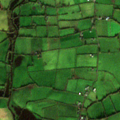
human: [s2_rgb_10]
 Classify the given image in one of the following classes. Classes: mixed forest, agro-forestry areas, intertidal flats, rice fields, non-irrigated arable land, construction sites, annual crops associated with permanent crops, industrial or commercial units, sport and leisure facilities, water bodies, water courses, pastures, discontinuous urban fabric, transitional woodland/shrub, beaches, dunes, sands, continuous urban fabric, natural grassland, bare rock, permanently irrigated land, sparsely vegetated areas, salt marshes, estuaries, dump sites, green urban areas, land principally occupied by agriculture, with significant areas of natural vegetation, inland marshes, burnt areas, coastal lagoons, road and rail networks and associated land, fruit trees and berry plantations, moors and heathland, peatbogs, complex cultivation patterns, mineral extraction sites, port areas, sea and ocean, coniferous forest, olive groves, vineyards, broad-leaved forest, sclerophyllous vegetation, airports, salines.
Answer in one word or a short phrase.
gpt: pastures